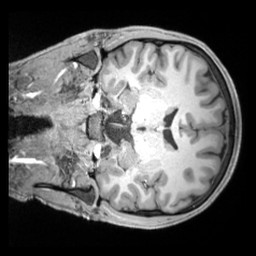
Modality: T1w
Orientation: coronal
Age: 23
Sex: male
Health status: ill
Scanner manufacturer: siemens
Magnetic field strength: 3 T
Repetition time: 2.2 s
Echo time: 0.00218 s